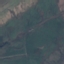
Label: HerbaceousVegetation